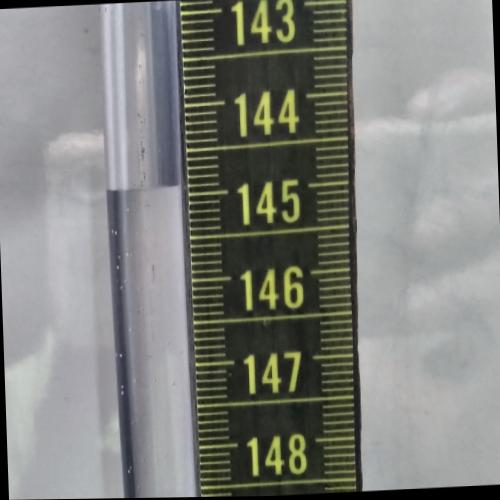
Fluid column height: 144.9 cm